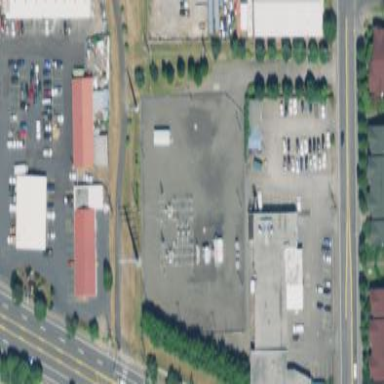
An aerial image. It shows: Fence surrounds minor distribution power substation.